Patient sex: M
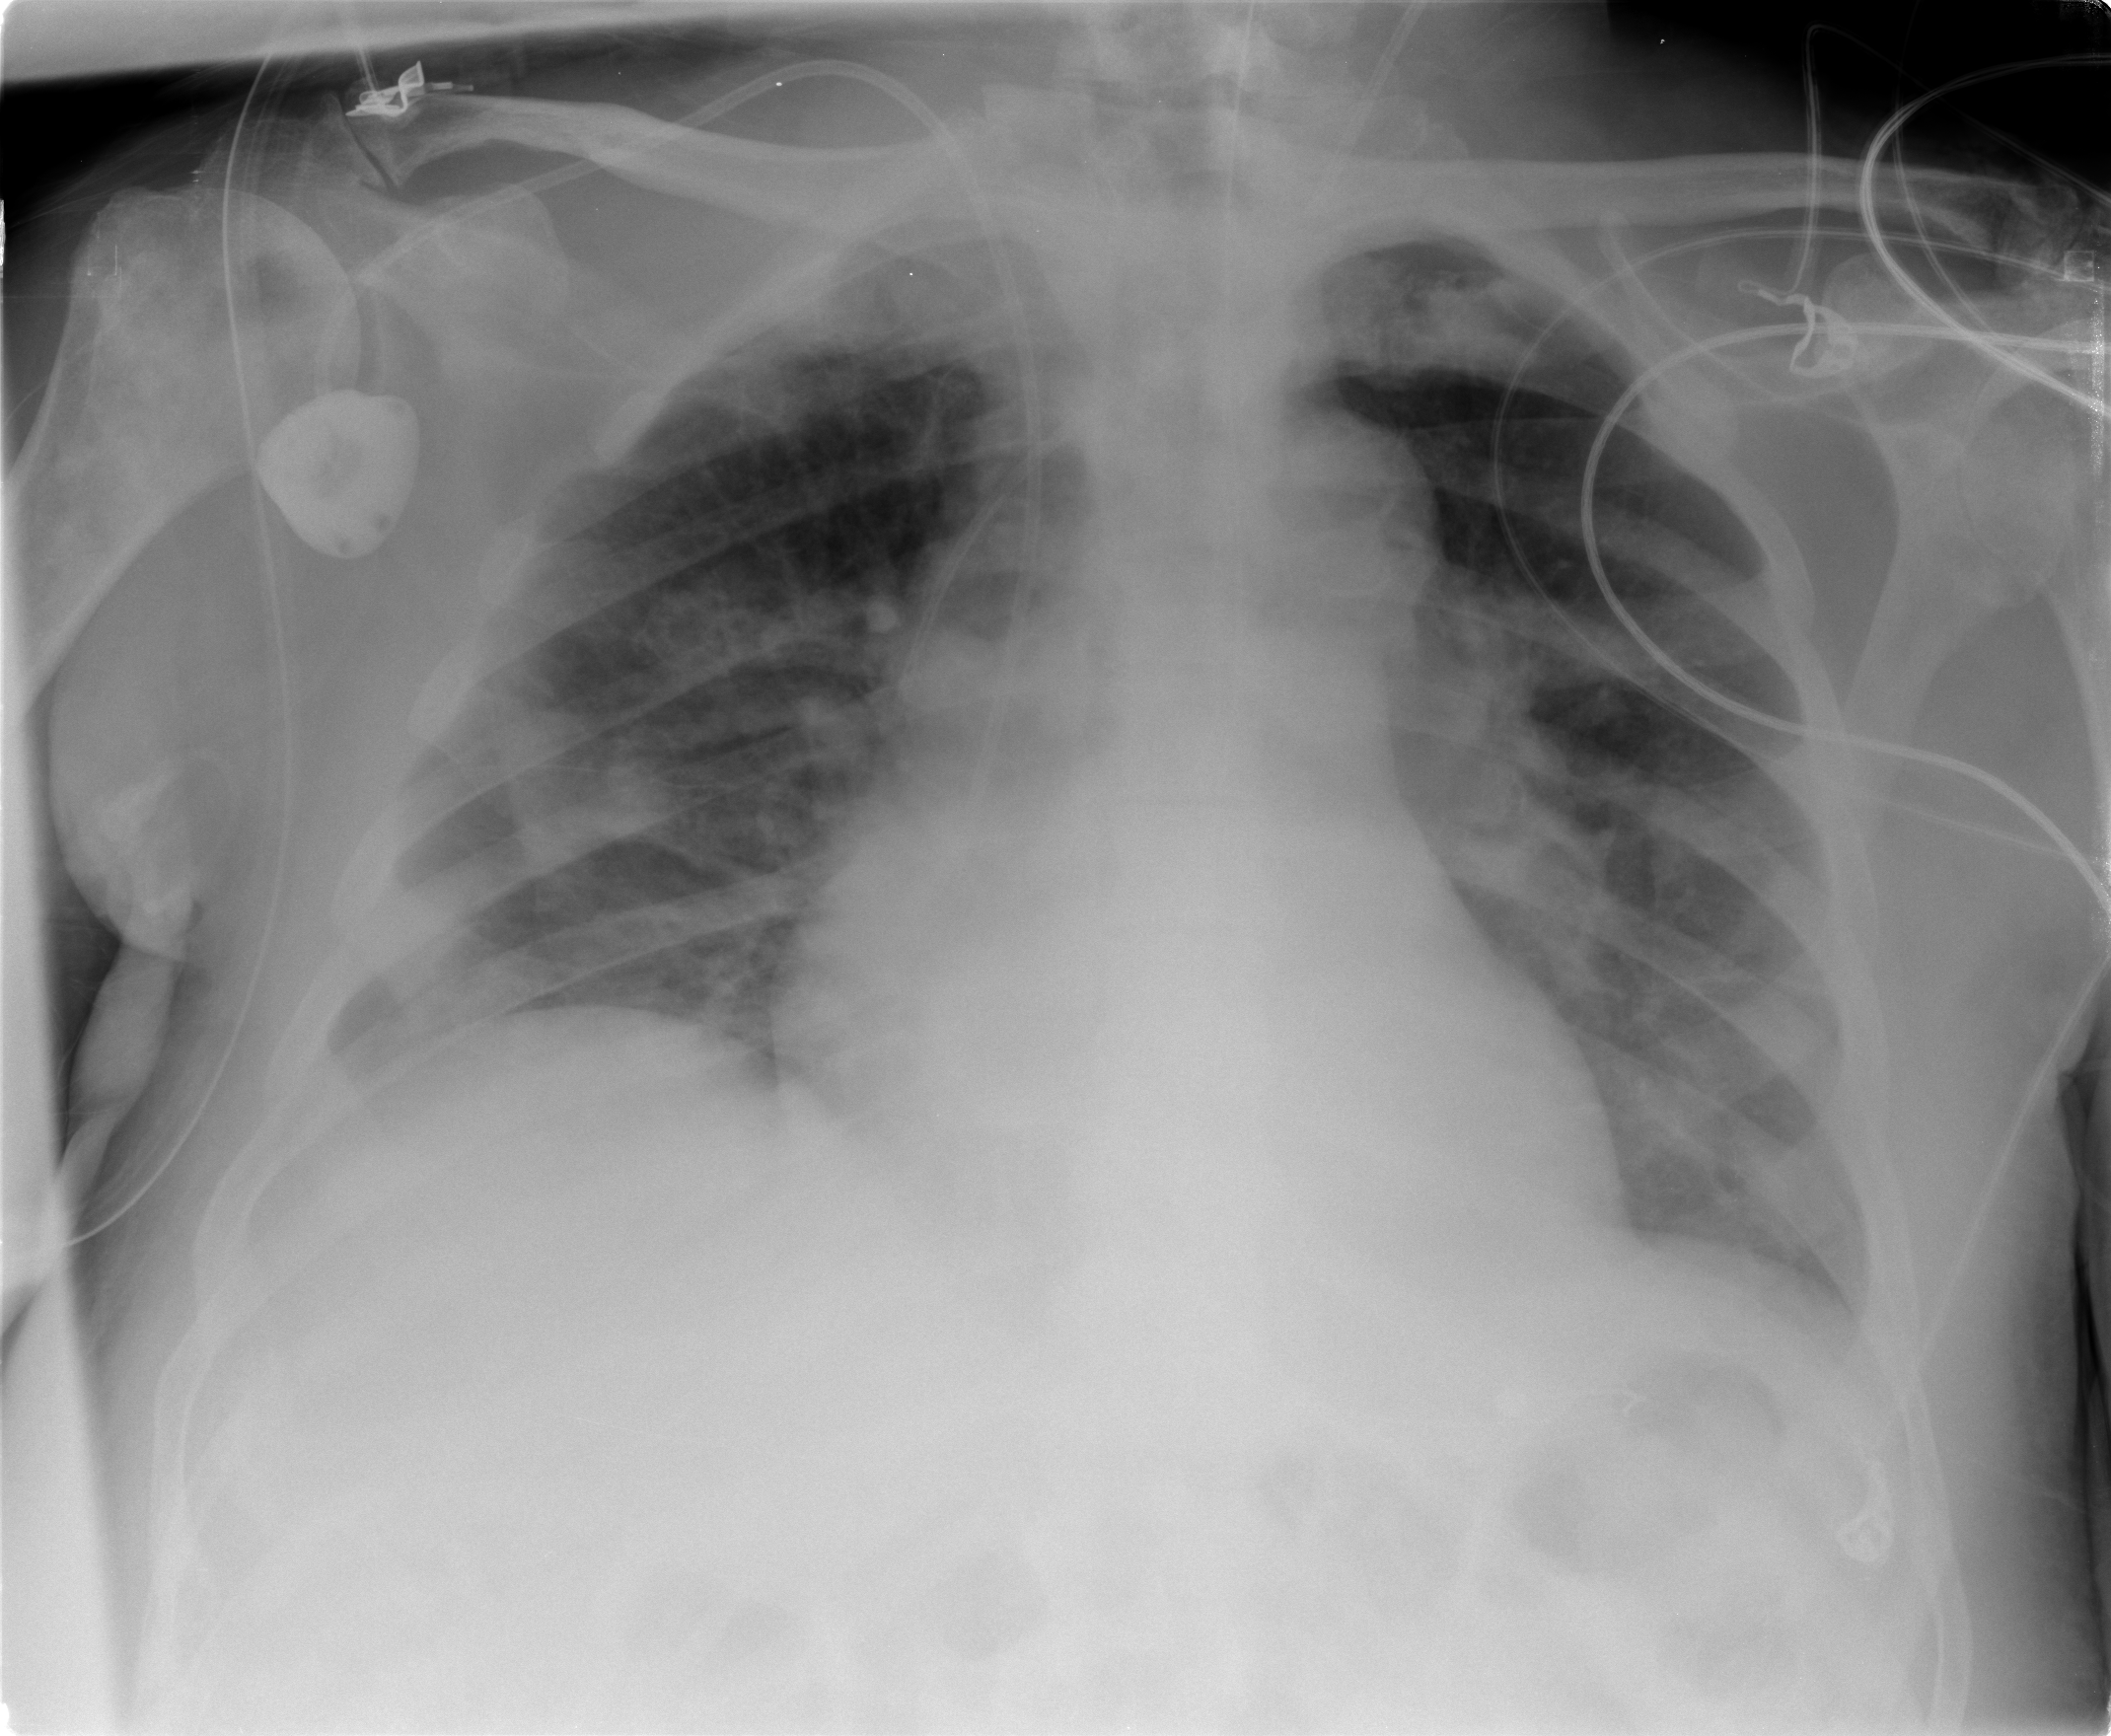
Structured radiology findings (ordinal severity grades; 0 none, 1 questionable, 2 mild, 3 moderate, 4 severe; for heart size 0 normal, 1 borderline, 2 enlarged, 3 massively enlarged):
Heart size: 0
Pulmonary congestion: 0
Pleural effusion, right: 0
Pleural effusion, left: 0
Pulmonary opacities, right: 3
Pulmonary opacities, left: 3
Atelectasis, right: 3
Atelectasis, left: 3